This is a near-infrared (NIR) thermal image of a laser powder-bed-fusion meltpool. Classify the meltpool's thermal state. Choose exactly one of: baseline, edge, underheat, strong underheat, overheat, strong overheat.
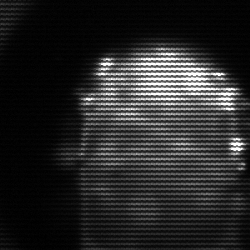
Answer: baseline